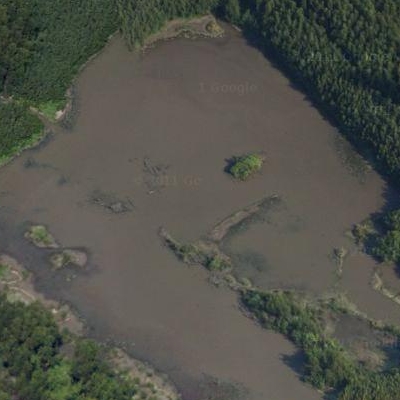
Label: dRiverLake